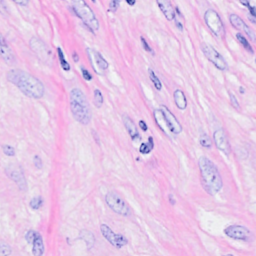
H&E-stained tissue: Breast